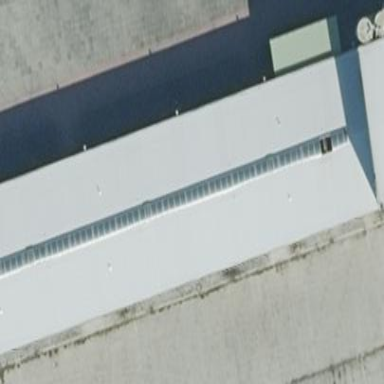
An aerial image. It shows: Industrial building.